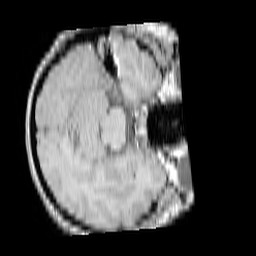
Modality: T1w
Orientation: axial
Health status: ill
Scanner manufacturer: philips
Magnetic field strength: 3 T
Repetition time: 0.3787 s
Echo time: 0.002908 s